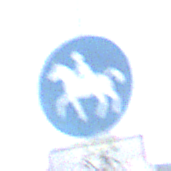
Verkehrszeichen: Reitweg
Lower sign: EinspurigeFahrzeugeFrei6
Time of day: Midday
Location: Outdoor (Nature)
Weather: PartlyCloudy
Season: NotSpecified
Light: Natural